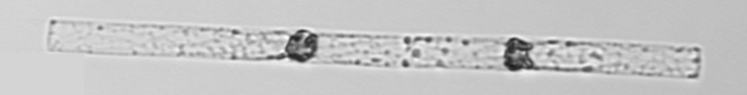
Label: Dactyliosolen_blavyanus